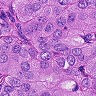
Metastatic tissue present: yes